Aerial crown-view tile of a tropical tree (Barro Colorado Island, Panama), acquired 20250317:
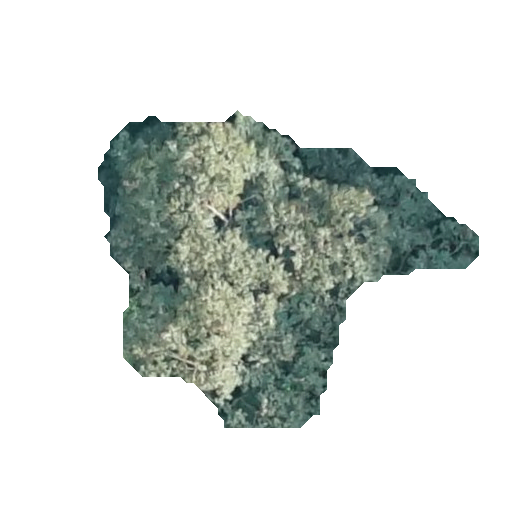
Species: Luehea seemannii
GBIF accepted scientific name: Luehea seemannii
Crown area: 107.454 m²